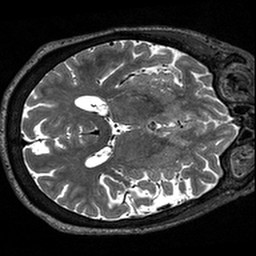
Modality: T2w
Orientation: axial
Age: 76
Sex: female
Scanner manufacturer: siemens
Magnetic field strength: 3 T
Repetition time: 3.2 s
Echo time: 0.567 s